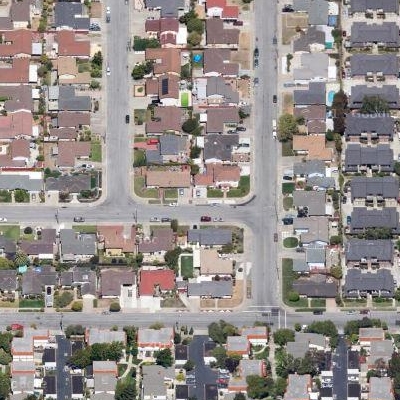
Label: Resident